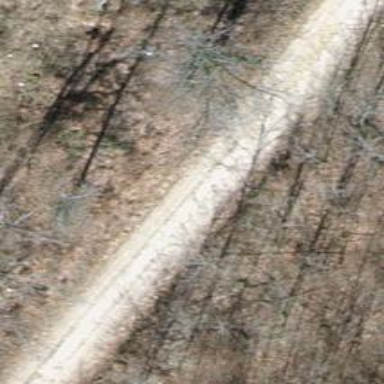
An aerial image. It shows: Track road with grade3 tracktype.